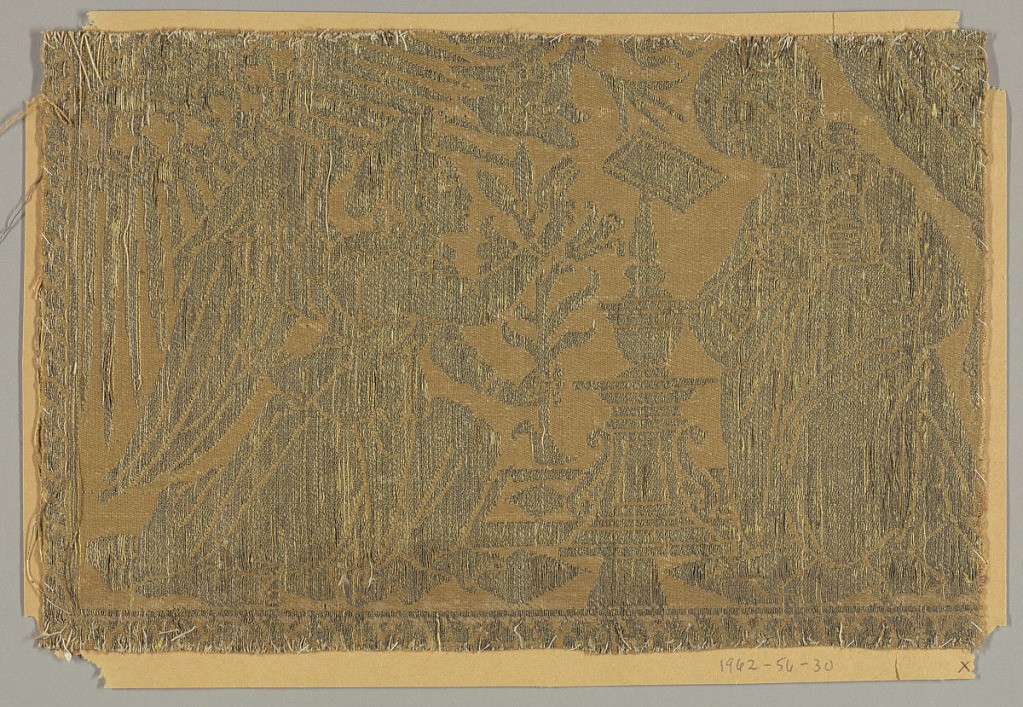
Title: Orphrey
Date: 15th–16th century
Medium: silk Technique: woven
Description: Orphrey with a design of the Assunciation, in rose and gold.